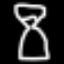
Label: hourglass